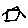
Label: house